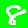
Digit: 8